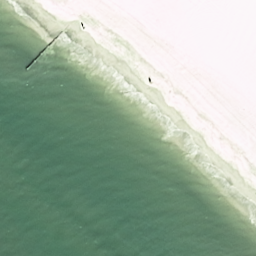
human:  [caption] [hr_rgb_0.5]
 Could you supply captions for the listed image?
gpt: This is a peaceful beach with white sands and green waters .

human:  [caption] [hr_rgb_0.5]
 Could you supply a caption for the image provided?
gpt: A peaceful white sand beach with clear green waters .

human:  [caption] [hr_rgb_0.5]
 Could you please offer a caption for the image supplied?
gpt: This is a beach with green-blue sea and sands .

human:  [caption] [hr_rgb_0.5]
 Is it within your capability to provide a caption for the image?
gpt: The beach is peaceful with green-blue waters and white sands .

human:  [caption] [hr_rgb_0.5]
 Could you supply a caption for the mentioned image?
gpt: A beautiful beach with white sands and green waters .